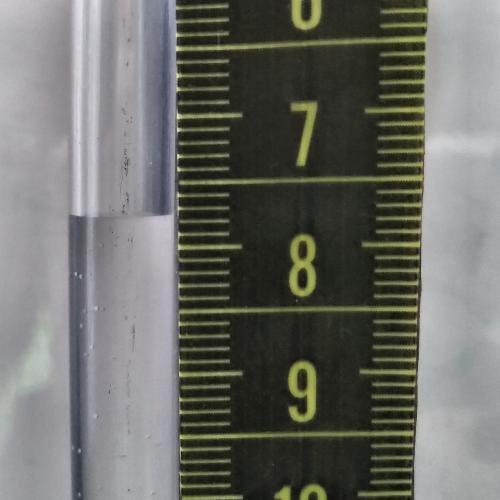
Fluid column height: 7.8 cm